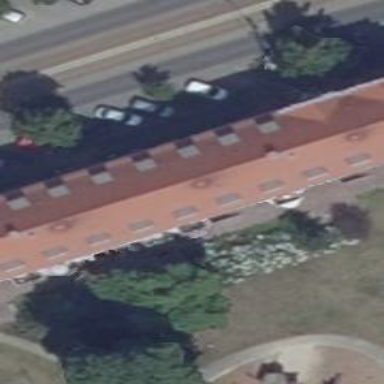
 containing the apartments. The roof orientation is along the building structure."